Question: this is not a question about a specific programming problem, it's about examining different concepts. If the moderators don't feel this is ok, delete my question.
I need to display 100 png images in a table td, and the images are 75x16 PNGs. In order to reduce the number of HTTP requests, I grouped all 166 images (only roughly 100 are shown at one time) in a big spritesheet, and have used the IMG tag to display the output, one image at a time. This is the code:
CSS:
'''
.sprites {background-image:url('folder/spritesheet.png');background-color:transparent;background-repeat:no-repeat;display:inline;}
#png3 {height:16px;width:75px;background-position:0px 0;}
#png5 {height:16px;width:75px;background-position:-75px 0;}
'''
PHP:
'''
$classy = "png" . $db_field['imageid'];
echo "<td>" , "<img src='transparent.gif' class='sprites' id='$classy' alt='alt' align='absmiddle'/>" , "</td>";
'''
$classy is a variable which is calling the correct image based on the SQL query output. transparent.gif is a 1px transparent gif. And this is the result, images are shown correctly inside a table:

The page loading speed increased significantly, maybe 50-60%. In one of my earlier questions some concerns were raised over this being good practice or not. But it works.
The only other solution I've found is using jar compression, but that concept works for Firefox only. This is the code which is used for displaying these same images using jar compression (PHP, no CSS):
'''
$logo = "jar:http://www.website.com/logos.jar!/" . $db_field['imageid'] . ".png";
echo "<tr>" , "<td>" , "<img src='$logo' alt='alt' width='75' height='16'/>";
'''
All of the 166 images are compressed in a jar archive and uploaded to the server, and as jar is a non-solid archive, only the called image is extracted, not all of them. This solution is lighting fast and I've never seen a faster way of displaying that many images. The concept is <URL> and a large spritesheet can not be optimized as it contains a lot of colors.
So, does anyone know of a solution which would be equally fast as jar? If using CSS sprites to display content is bad practice - what is good practice which gives the same result? The key here is the loading speed of the website with as few HTTP requests as possible.
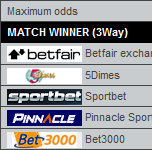
Answer: Not really an expert on this but I had my share in these thing also
Ever heard of the "2 concurrent connections" (<URL>. Loading a lot of stuff means if 2 are loading at the same time, the others have to wait in line. Loading it in one big chunk is better. This is the main reason why spriting is used. Aside from the connection limit, you manage those "same purpose" images in one image.
Now, one big chunk I say but you might ask "Does that make it even worse?". Nope, becasue I have an ace up my sleeve and that's where "cache" comes in to play. One page load is all you need, and then, poof! The rest of the pages that need that image are like the speed of light and Saves you from another HTTP request. Never underestimate the power of the cache.
Other things you can do is to optimize your images. I have used Fireworks and I really love it's image optimization tools. To optimize, here are personal guidelines i follow which you can use in your situation:
- GIFs for icons, JPGs for images, PNGs for transparent stuff.- remove unused colors. yes, you can do this in some tools. cuts down size- never resize images in the html. have resized versions instead.- lose quality. yes, there is such thing. lower your image quality to reasonable limits. losing it too much makes your image too "cloudy" or "blocky"- progressive loading images. What it does is it "fast-loads" a blurred image then clears it up later.- avoid animated images. they are a bloat, not to mention annoying.
There are connection limits - but that does not prevent you from <URL>! Distribute your content to other domains or subdomains to increase the number your connections. For images, dedicate a subdomain or two for it, like say 'img1.mysite.com' and 'img2.mysite.com' or another domain 'mysite2.com'. not only is it beneficial for your user, it's beneficial to distributing server load.
Another method is using a (CDN). CDN has a global network of servers, which contain "cached" versions of your website resources. Like say i'm in Asia, when i view your site with CDN'ed resources, it finds that resource in the server nearest Asia.
Not necessarily related speed and semantics but the use of 'id' should be reserved for more important purposes. If you use ID to mark images for their styles, what if there was another element that needs the same image? IDs need to be unique, they can't be used twice. So i suggest using multiple classes instead.
also, IDs take precedence over classes. to avoid unexpected overrides, use classes. learn more about <URL>.
'''
.sprites {
background-image:url('folder/spritesheet.png');
background-color:transparent;
background-repeat:no-repeat;
display:inline;
height:16px; /*same width and heights? place them here instead*/
width:75px;
}
.png3 {
height:16px; /* in cases you need a different dimension, this will override */
width:75px;
background-position:0px 0;
}
.png5 {
background-position:-75px 0;
}
$classy = "png" . $db_field['imageid'];
echo <img src='transparent.gif' class='sprites {$classy}' alt='alt' align='absmiddle'/>";
'''